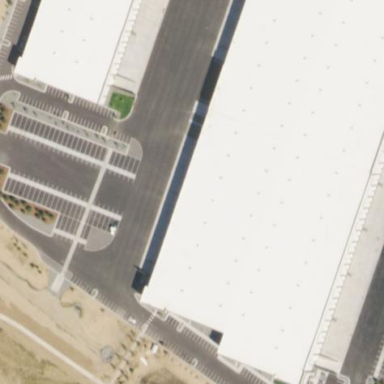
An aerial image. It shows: Warehouse building.